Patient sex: M
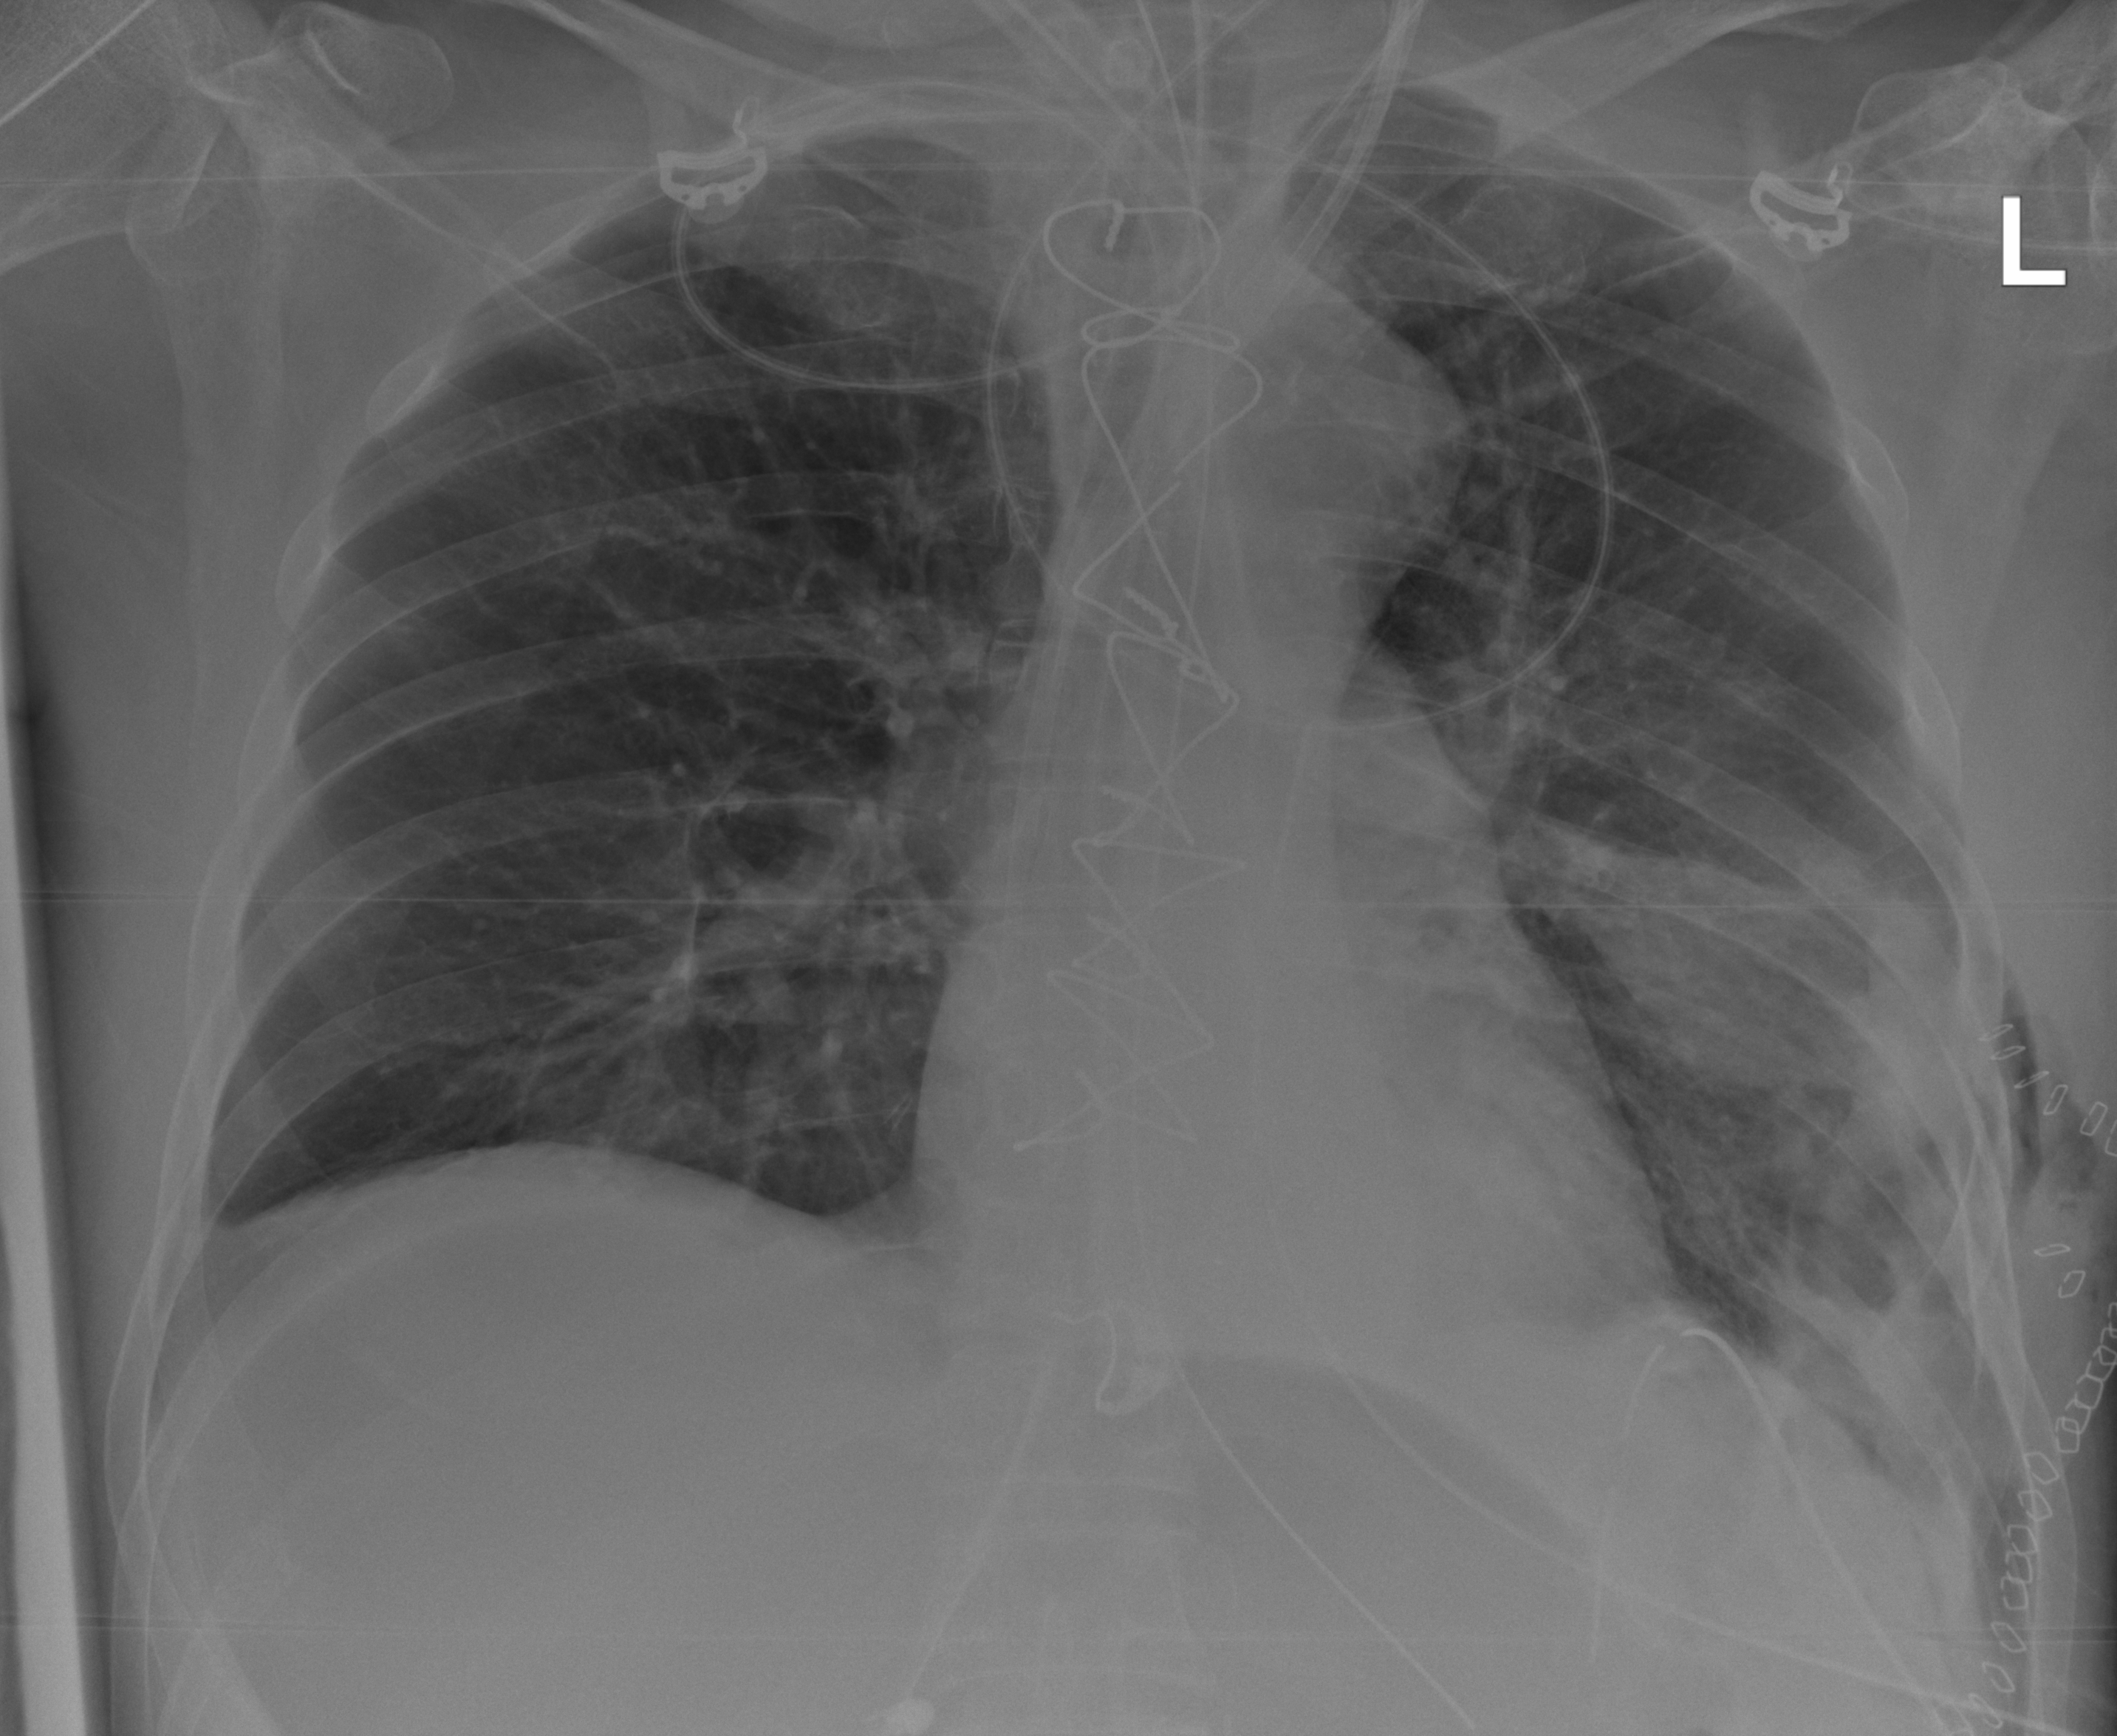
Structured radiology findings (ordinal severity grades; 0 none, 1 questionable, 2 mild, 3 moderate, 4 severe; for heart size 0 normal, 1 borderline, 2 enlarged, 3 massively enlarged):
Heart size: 1
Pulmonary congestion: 0
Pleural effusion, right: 1
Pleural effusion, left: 2
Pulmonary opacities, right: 0
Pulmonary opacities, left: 3
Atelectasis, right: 0
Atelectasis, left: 3